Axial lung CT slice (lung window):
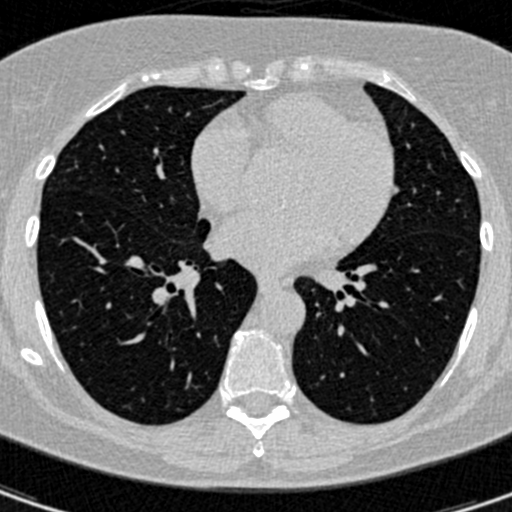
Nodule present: no